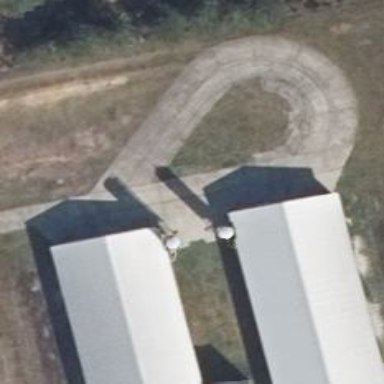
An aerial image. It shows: Silo structure.